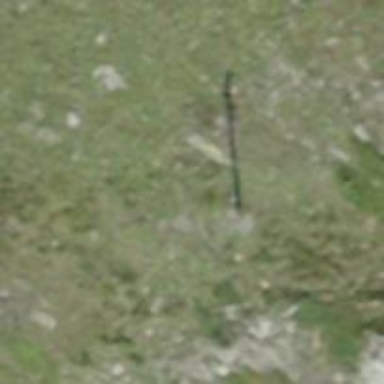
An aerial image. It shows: Power pole.